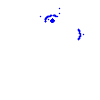
Particle: proton